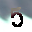
Label: 5